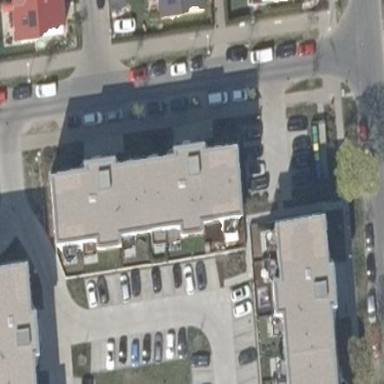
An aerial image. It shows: Apartment building with flat roof.